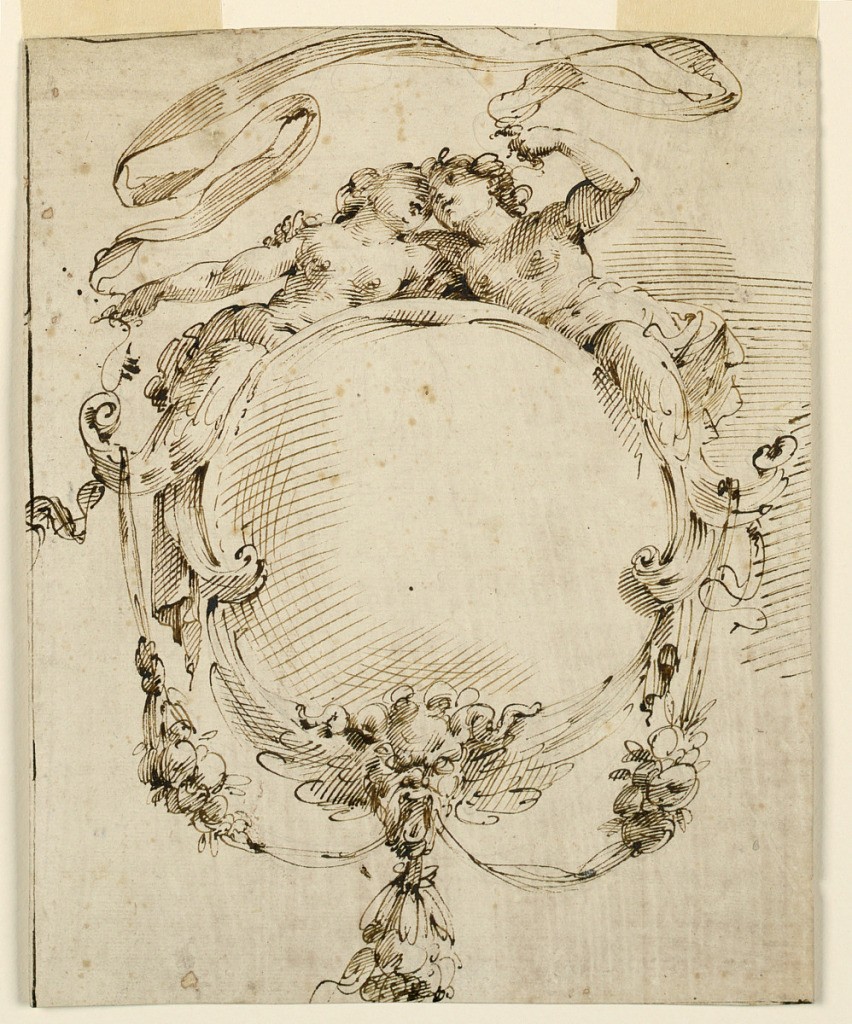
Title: Project for an Escutcheon
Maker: Carlo Bianconi, Italian, 1732–1802
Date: ca. 1760
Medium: Pen and ink on paper
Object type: Drawing
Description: Vertical rectangle. Two women, whose legs end in scrolls, are seated on top of a shell-like ovoid. They carry a scroll above them. At bottom center, an open-mouthed face supports festoons hanging from the leg scrolls. Framing lines at left and on top.